Field crop: maize
Growth stage: 2
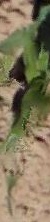
Species: maize